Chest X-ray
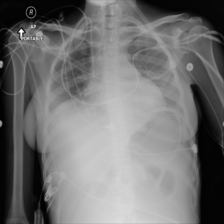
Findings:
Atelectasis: negative
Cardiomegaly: negative
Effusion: positive
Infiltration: negative
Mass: negative
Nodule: negative
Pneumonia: negative
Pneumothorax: negative
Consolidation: negative
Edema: negative
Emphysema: negative
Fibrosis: negative
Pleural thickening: negative
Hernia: negative